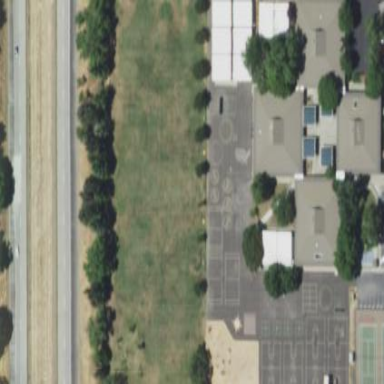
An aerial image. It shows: School.